Question:
It happened when I tried to use a ListSelectionModel.
Did I made some mistake?
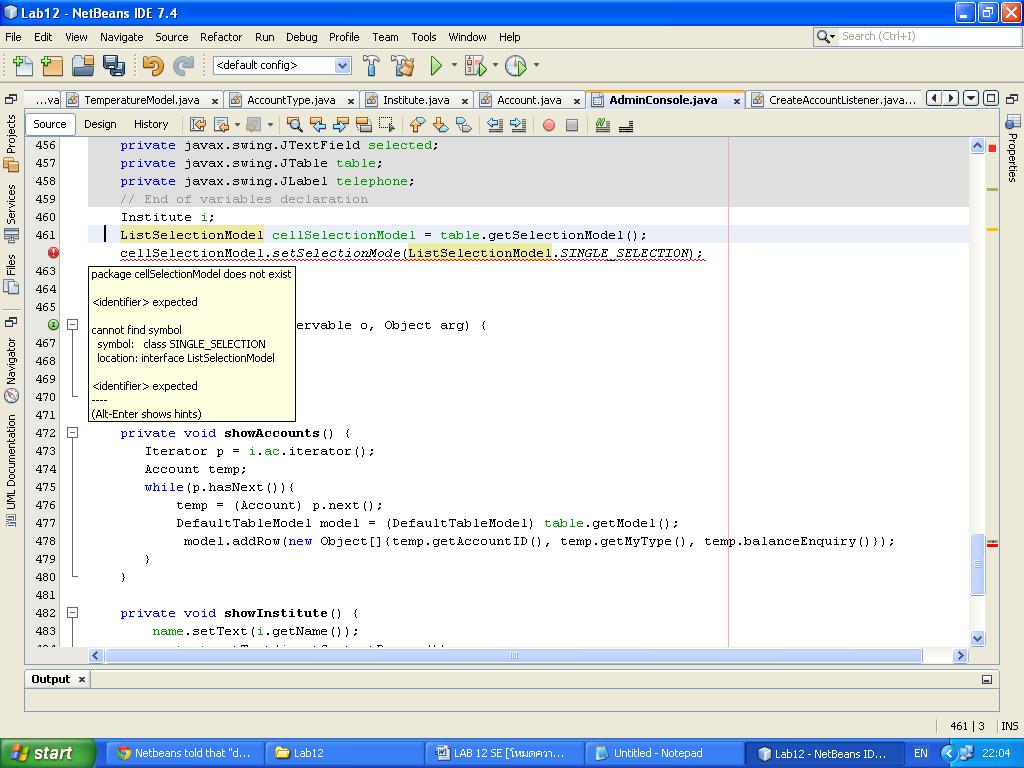
Answer: You typed the statement at the wrong spot:
'''
class X {
HERE - WHERE THE FIELD DECLARATIONS GO
X() {
STATEMENT SHOULD GO HERE
}
'''
The compiler thinks to deal with a declaration, starting with a class, which may be 'x.y.z.C'.